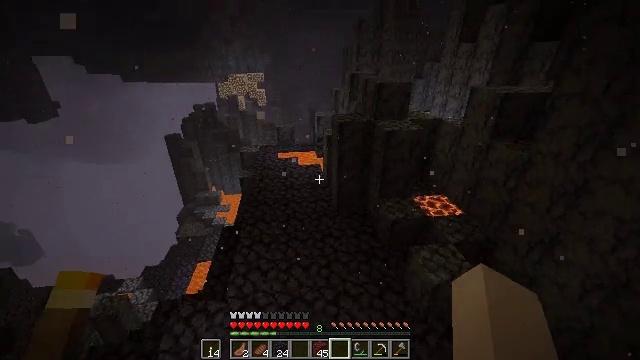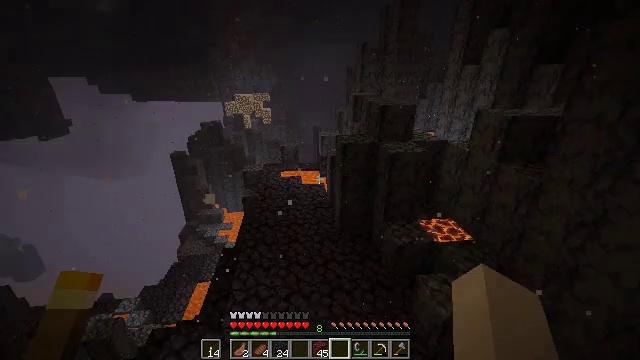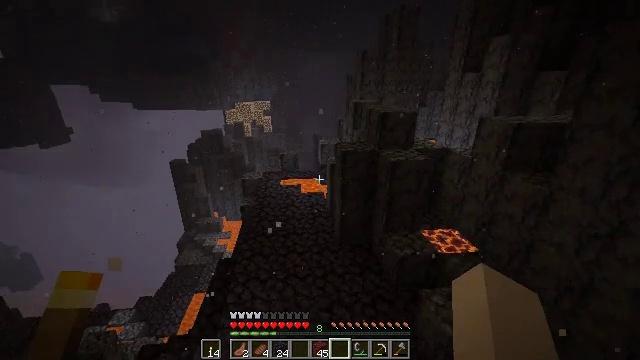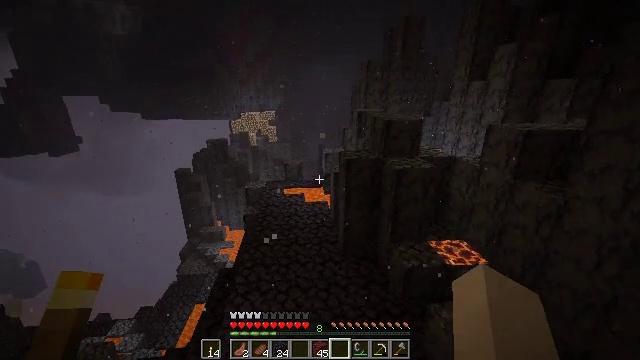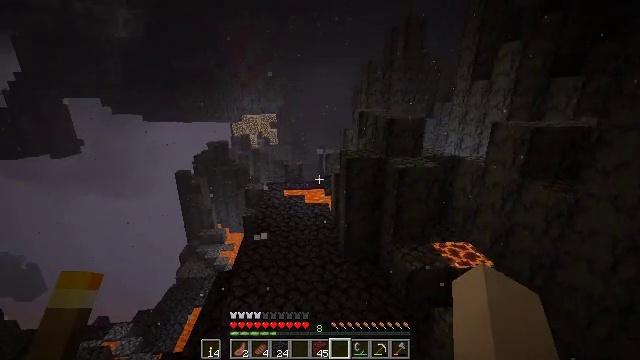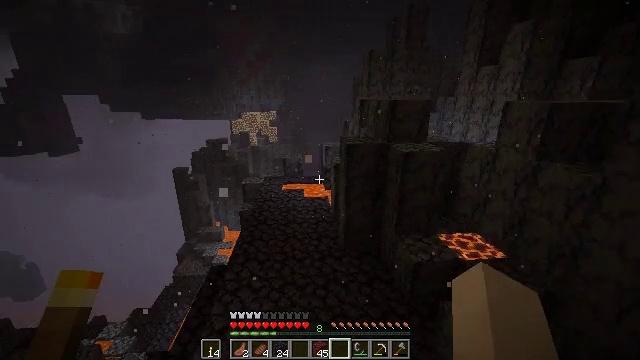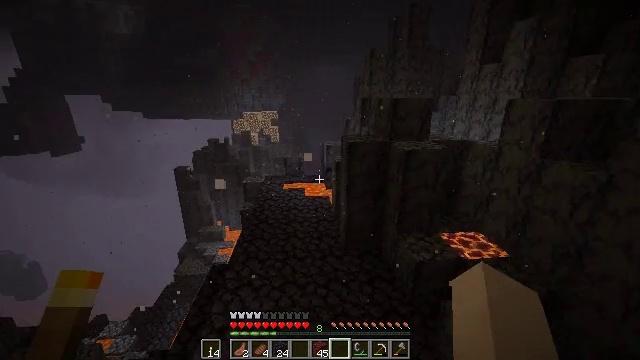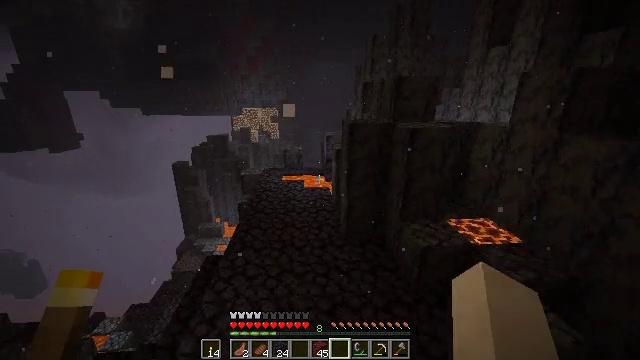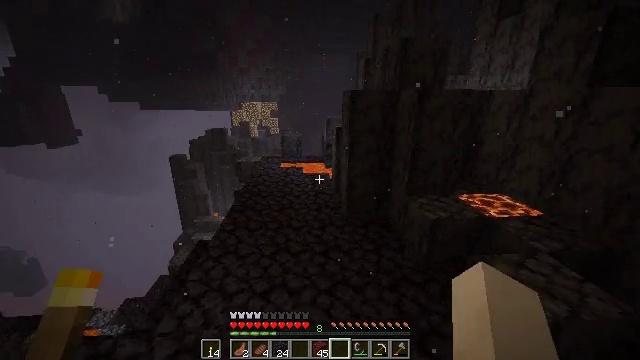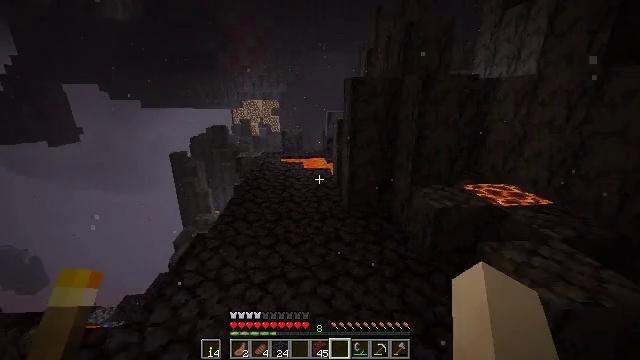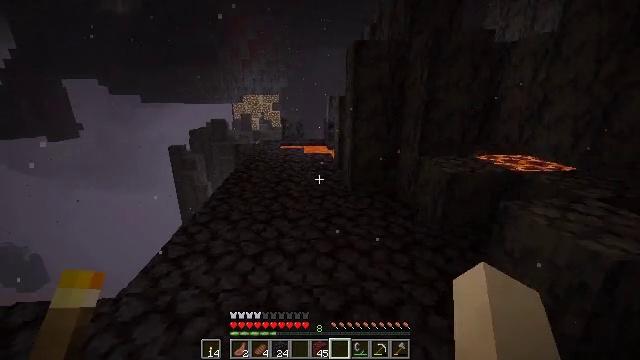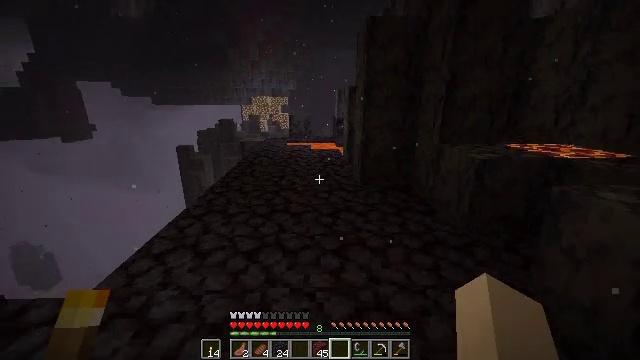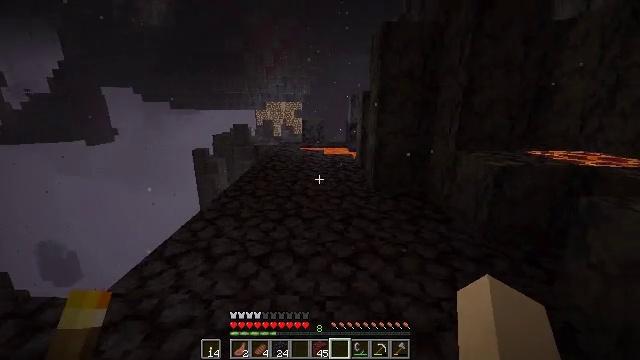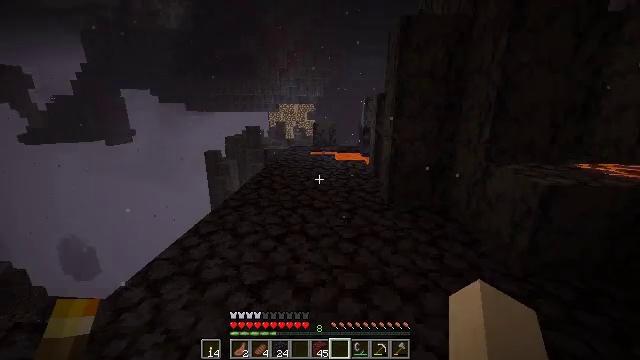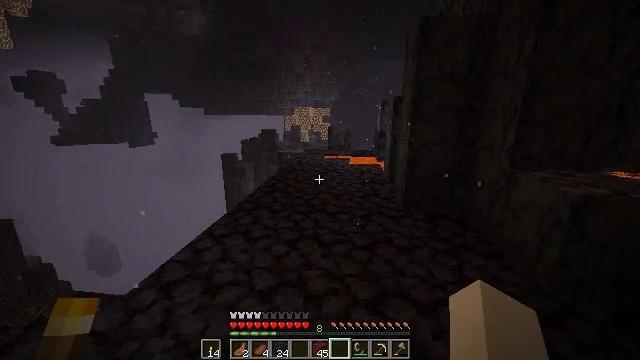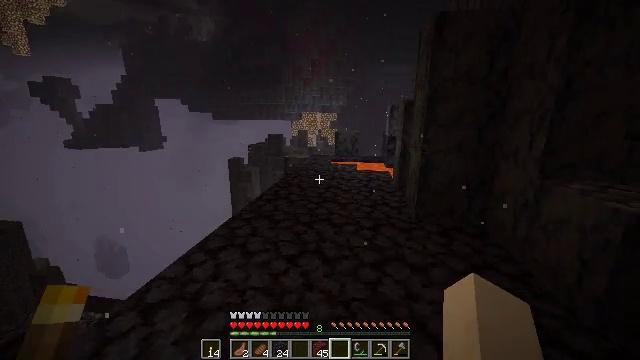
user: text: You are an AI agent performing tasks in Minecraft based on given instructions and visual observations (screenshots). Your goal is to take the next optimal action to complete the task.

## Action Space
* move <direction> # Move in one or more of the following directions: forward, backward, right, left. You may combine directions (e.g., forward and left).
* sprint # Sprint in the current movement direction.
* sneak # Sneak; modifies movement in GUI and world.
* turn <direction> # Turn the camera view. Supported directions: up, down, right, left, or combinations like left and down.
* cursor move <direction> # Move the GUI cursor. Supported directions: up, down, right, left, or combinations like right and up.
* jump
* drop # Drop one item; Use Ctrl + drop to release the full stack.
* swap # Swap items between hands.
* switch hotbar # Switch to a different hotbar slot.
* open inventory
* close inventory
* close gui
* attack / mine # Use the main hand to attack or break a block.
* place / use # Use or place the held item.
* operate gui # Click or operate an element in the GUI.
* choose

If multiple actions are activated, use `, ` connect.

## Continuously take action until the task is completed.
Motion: motion action
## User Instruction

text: Fight hostile mobs.
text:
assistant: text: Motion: move forward and move right, turn left and up
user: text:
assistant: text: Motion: move forward, turn up
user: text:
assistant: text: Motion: move forward, turn left and up
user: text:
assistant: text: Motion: move forward
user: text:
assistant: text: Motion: move forward
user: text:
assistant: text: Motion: move forward
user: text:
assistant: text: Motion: move forward
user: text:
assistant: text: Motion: move forward
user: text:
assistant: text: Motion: move forward
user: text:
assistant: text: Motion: move forward
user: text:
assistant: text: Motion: move forward, turn left and up
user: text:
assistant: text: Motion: move forward, turn left and up
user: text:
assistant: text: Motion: move forward, turn left
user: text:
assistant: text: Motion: move forward, turn left
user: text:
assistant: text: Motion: move forward, turn left
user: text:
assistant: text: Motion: move forward
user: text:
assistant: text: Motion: move forward, turn up
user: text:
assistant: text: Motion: move forward, turn right and up
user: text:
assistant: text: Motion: move forward
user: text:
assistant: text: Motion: move forward, turn left and up
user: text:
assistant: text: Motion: move forward
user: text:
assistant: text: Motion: move forward
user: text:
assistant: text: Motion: move forward
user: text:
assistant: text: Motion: move forward
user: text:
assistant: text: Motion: move forward
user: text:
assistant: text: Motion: move forward
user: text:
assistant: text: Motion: move forward
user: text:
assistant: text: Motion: move forward
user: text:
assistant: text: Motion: move forward
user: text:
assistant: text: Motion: move forward